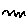
Label: zigzag